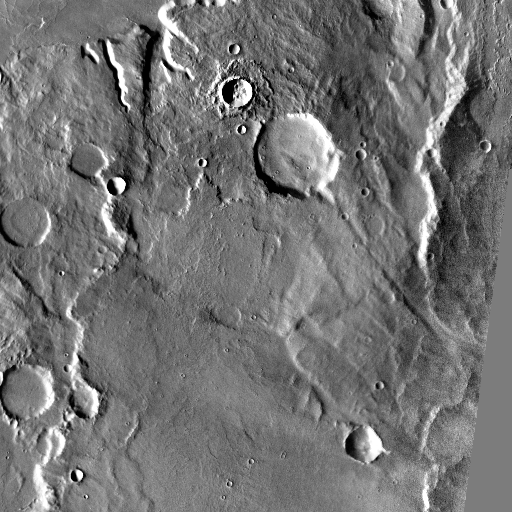
Crater classes present: Background, Other, Layered, Buried